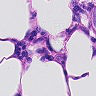
Metastatic tissue present: yes